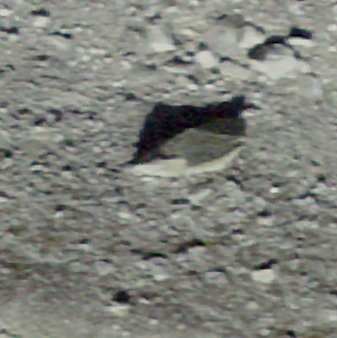
Label: bouldering_area